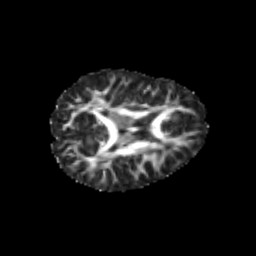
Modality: FA
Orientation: axial
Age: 6
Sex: female
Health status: healthy